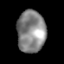
Tissue: lung
Cell type: Fibroblasts
Senescence score: 0.6578
Nuclear area (px): 1167
Mean DAPI intensity: 134.649